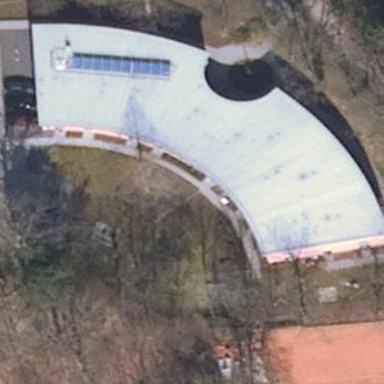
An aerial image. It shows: Dormitory building.